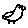
Label: bird